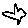
Label: bird